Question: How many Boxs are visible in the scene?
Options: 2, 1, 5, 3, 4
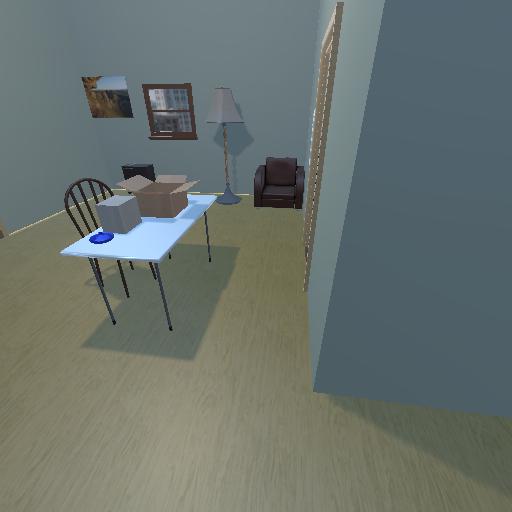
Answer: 2